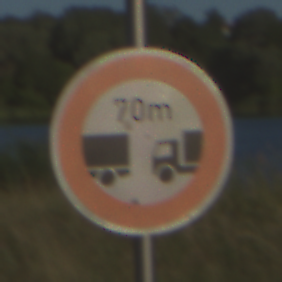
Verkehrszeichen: VerbotUnterschreitenMindestabstand
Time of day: MorningAfternoon
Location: Outdoor (Nature)
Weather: Clear
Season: NotSpecified
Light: Natural